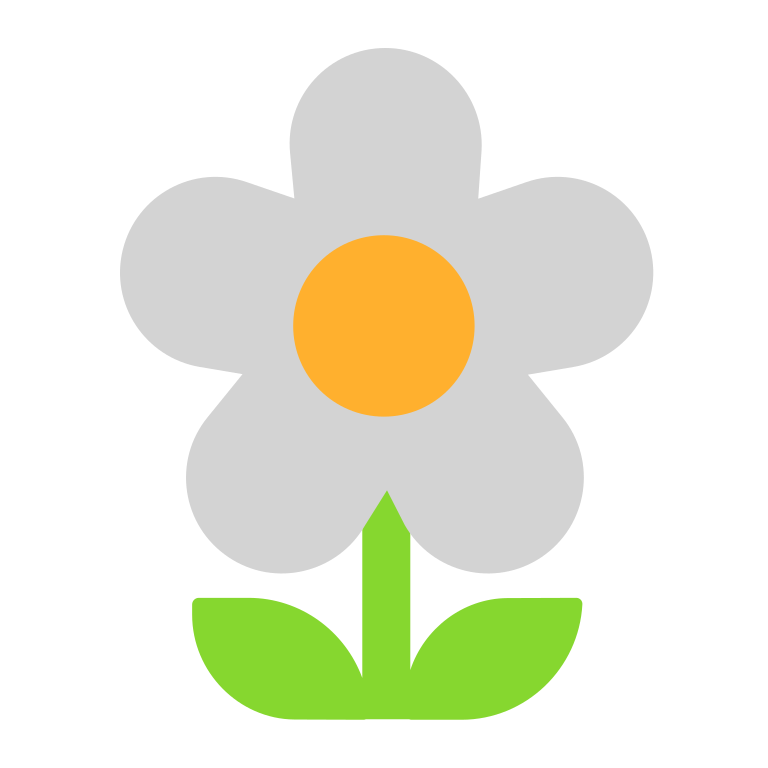
blossom flat